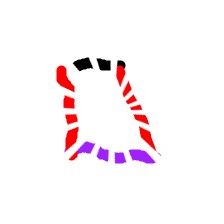
Shape: trapezoid